Field crop: maize
Growth stage: 2
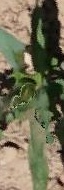
Species: maize